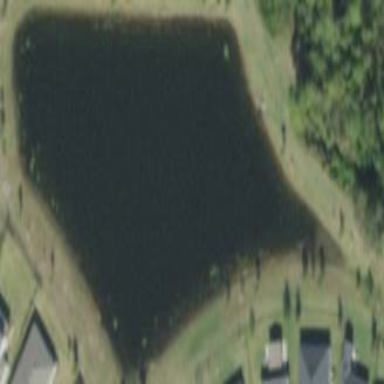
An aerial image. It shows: Pond surrounded by natural water.